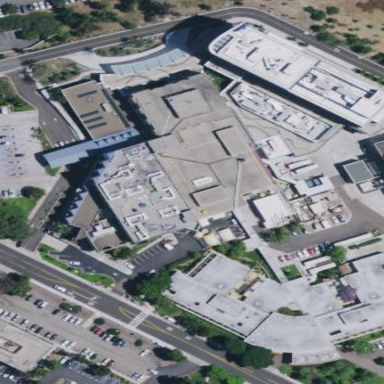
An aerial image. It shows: Healthcare facility identified as hospital.